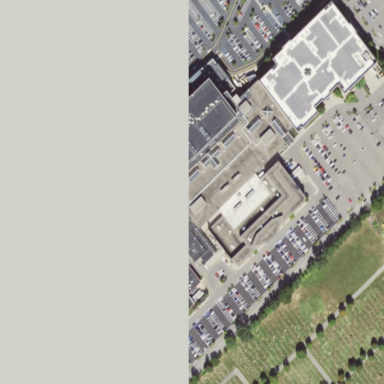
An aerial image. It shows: Mall building.